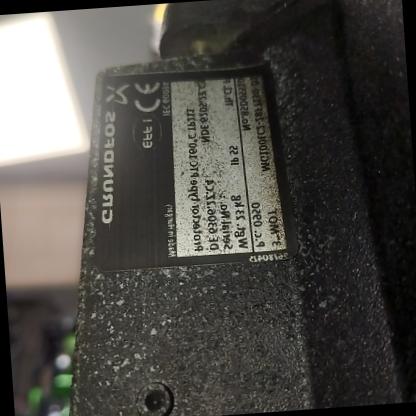
Klasa: tabliczka-znamionowa